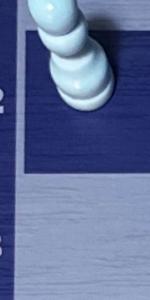
Label: Empty